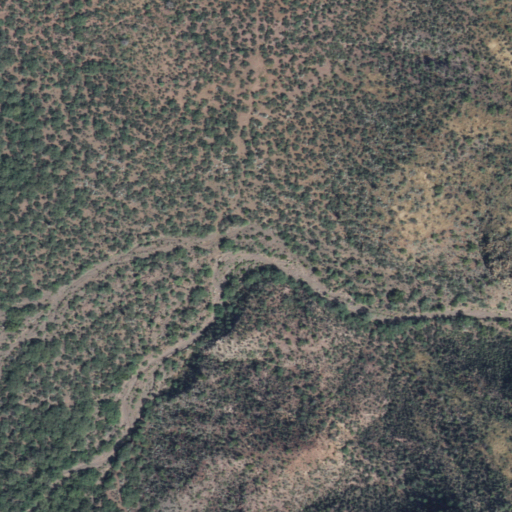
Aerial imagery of valley in Arizona named Goat Camp Canyon containing shrub and woody wetlands